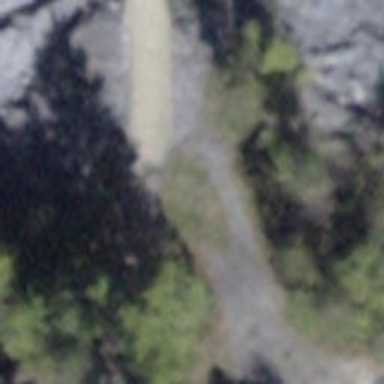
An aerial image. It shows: Track road with bridge. The road has fine gravel surface with grade 2 track type.